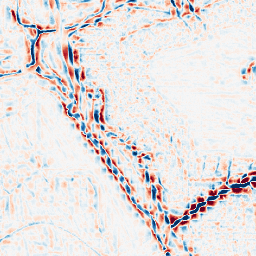
Category: wavelet
Decomposition family: wavelet_biorthogonal
Decomposition parameters: wavelet: bior2.4
level: 3
Upsampling method: sinc_hamming
Upsampling parameters: scale: 4
kernel_size: 8
Upsampling scale: 4